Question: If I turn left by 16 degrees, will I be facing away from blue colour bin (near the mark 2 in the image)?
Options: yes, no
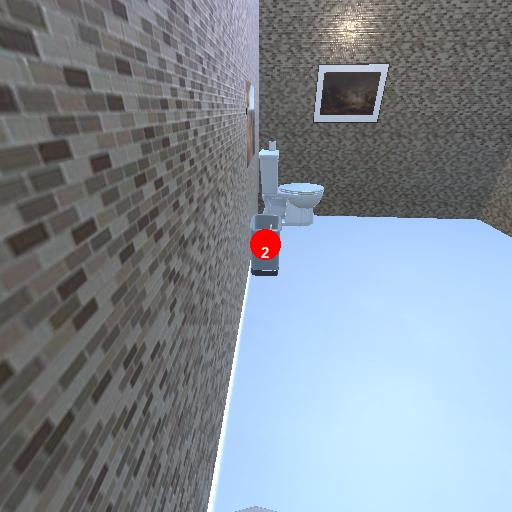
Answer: yes